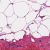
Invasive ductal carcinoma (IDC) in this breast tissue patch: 0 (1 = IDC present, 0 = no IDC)